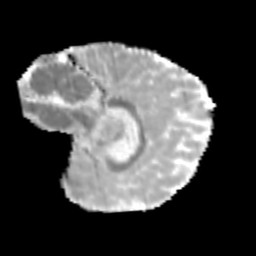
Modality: MD
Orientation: sagittal
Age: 10
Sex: male
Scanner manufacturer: siemens
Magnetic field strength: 3 T
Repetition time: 3.8 s
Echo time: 0.07 s